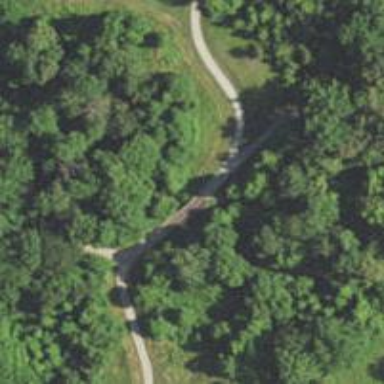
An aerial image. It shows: Path for golf carts.